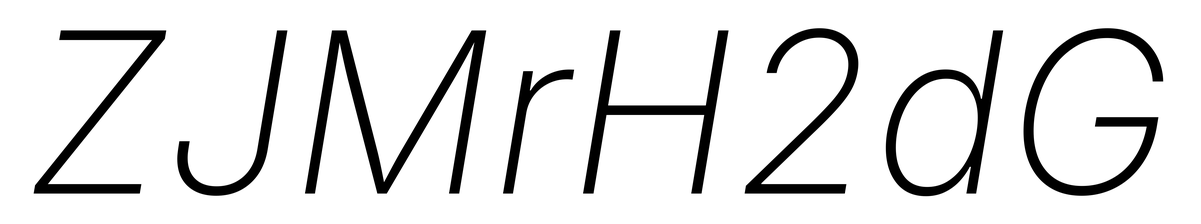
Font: Inter-Italic_ExtraLight_Italic